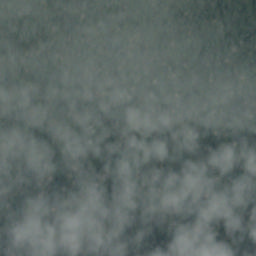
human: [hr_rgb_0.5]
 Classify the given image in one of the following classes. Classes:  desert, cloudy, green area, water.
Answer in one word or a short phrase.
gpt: cloudy